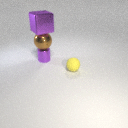
large purple metal cube above large brown metal sphere